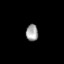
Tissue: lung
Cell type: T cells
Senescence score: 0.2176
Nuclear area (px): 199
Mean DAPI intensity: 158.377